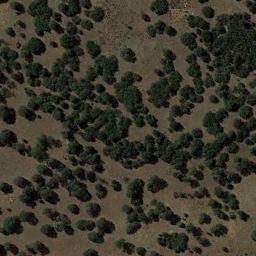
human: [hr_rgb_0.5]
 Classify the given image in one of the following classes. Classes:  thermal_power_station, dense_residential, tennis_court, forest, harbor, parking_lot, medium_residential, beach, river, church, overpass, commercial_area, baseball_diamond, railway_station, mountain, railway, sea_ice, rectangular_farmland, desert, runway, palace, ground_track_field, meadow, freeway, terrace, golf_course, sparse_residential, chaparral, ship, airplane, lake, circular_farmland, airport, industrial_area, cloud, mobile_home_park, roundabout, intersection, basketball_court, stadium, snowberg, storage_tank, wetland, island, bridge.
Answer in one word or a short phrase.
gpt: chaparral